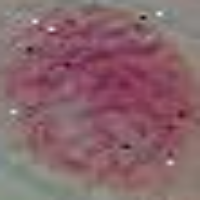
Label: prophase